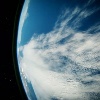
Label: cloud